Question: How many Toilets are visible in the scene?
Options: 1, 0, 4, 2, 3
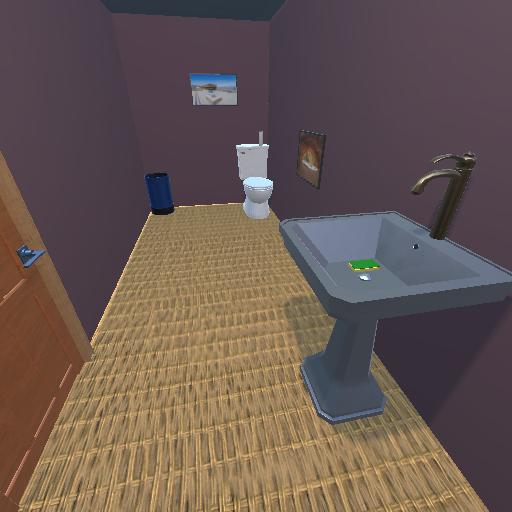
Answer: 1